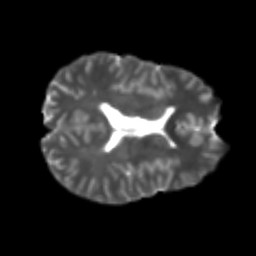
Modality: T2w
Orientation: axial
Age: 24
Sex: male
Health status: healthy
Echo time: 0.074 s